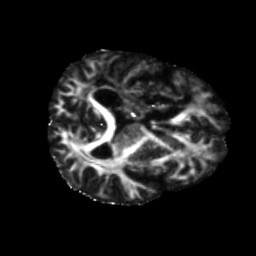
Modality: FA
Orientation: axial
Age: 45
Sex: male
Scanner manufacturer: siemens
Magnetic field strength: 3 T
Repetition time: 5.47 s
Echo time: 0.0854 s